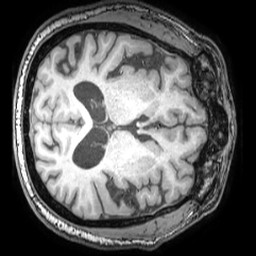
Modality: T1w
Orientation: axial
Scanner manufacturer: philips
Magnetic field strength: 3 T
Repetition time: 0.008 s
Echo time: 0.0035 s